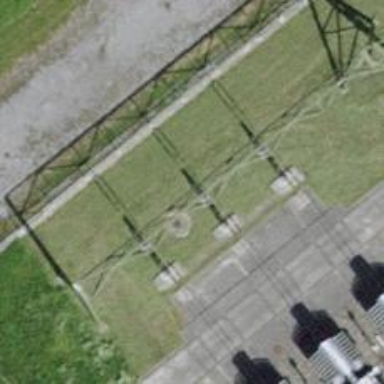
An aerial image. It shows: Insulator used in power equipment.